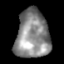
Tissue: skin
Cell type: Epithelial cells
Senescence score: 0.2731
Nuclear area (px): 1587
Mean DAPI intensity: 137.37